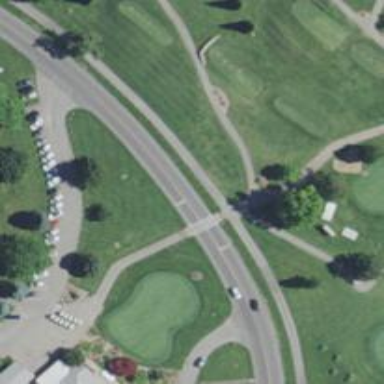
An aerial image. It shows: Marked crossing on path.